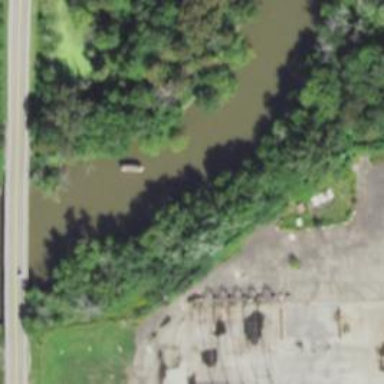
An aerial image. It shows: Abandoned railway bridge.